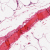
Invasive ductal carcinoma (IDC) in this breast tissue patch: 0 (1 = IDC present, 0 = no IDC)